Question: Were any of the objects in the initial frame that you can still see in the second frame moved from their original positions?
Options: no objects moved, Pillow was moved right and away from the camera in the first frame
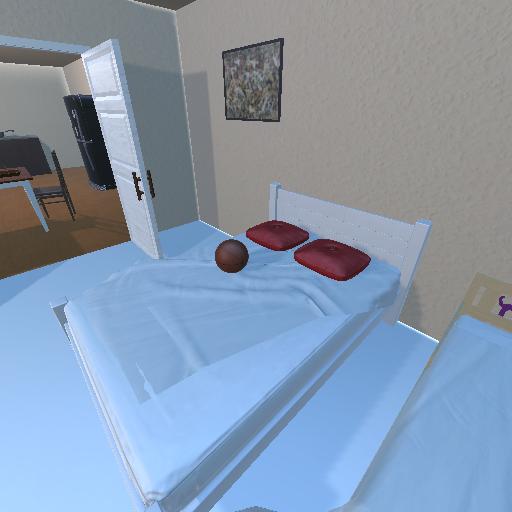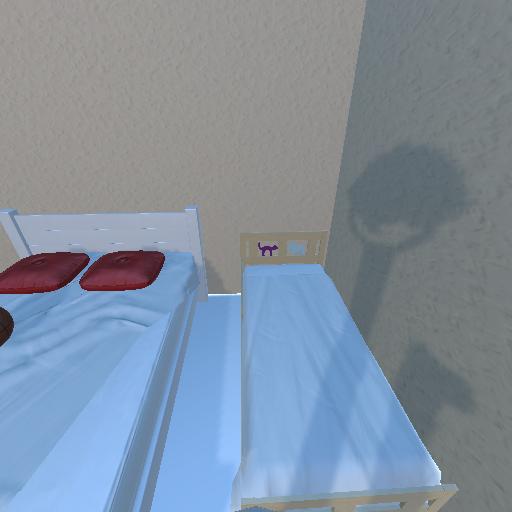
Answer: no objects moved